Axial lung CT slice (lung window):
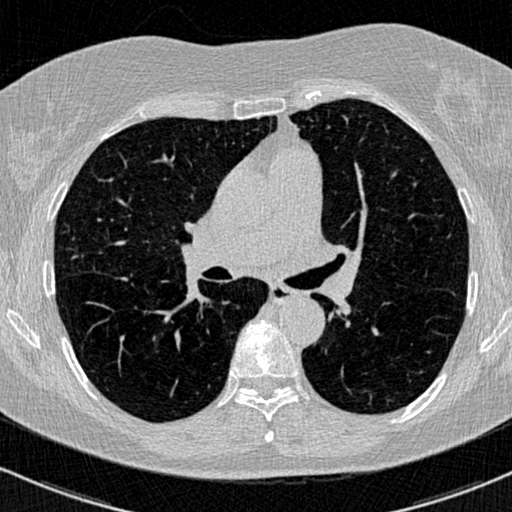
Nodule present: no